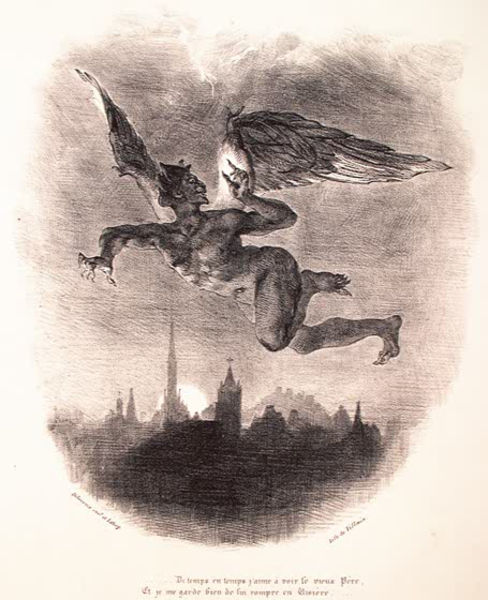
Titel: Méphistophélès dans les airs
Künstler: Eugène Delacroix
Standort: Middletown (Connecticut)
Institution: Davison Art Center, Wesleyan University
Schlagwörter: akt, dunkel, flügel, himmel, körper, mann, nackt, schatten, weiß, wolken, kirchturm, stadt, busen, finger, frankreich, grau, licht, nacht, schwarz, zeichnung, wolke, böse, federn, gefieder, hände, dämmerung, horizont, kirche, sonne, haare, blatt, kinn, fliegen, oval, turm, engel, beine, deutschland, brüste, füße, hintern, schrift, dächer, grafik, graphik, sonnenuntergang, silhouette, sepia, luft, unglück, church, feathers, hands, white, black, dark, gray, grey, old, painting, portrait, weiblich, detail, muskeln, print, schenkel, fallen, silouette, mond, antike, buch, kirchenturm, türme, flug, schweben, druck, druckgraphik, lithographie, schwarzweiss, schraffur, radierung, stich, lithografie, kupfer, illustration, paris, text, faust, schraffiert, krallen, dämon, entwurf, stift, feather, hand, androgyn, hüfte, alptraum, blitz, teufel, angel, clouds, hell, man, naked, nude, satyr, sky, wesen, sturz, fabelwesen, ear, houses, roof, roofs, sun, tower, feet, hörner, light, dusk, night, drawing, paper, london, goethe, black and white, geflügelt, shadow, mouth, etching, sketch, verdreht, devil, flight, fly, flying, myth, belzebub, satan, luzifer, writing, druch, wings, beschreibung, town, legende, outside, siluette, klauen, hexe, monster, mephisto, city, botschaft, arms, buildings, engraving, pencil, eye, legs, war, fingers, buchillustration, winged, book, outdoors, sunset, claws, strong, charcoal, horns, shadows, cityscape, spire, dawn, sunrise, dramatic, page, fiegen, kreatur, creature, evil, scary, wing, beast, muscle, fliegt, flgel, towers, verfolgt, words, muscles, auftrag erledigt, doktor faustus, fuessli, teufelin, angel of death, skyline, rooftops, spires, chiaroscuro, lucifer, no penis, dogma, go to hell, adt, panorama, gargoyl, gargoyle, ival, demon, belly, anima, laughter, muscular, being, gly, fee, dark angel, stong, winged beast, outsid, musclces, chend, luzfer, labeled, clawsa, fallen angel, bralck and white, contraxt, churchfly